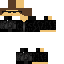
A male human skin with dark skin, wearing brown long hair dressed in a blue hoodie and black pants, featuring a closed mouth.